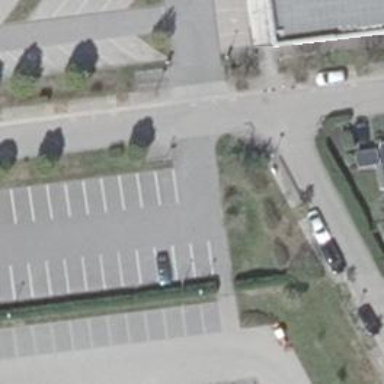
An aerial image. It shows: Road serving as parking aisle.